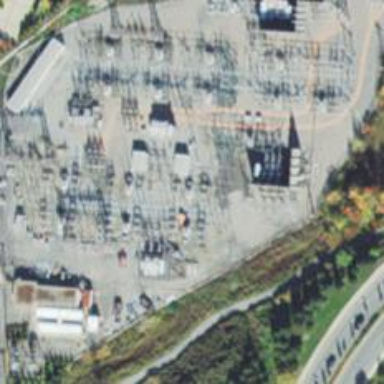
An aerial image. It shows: Switch used for power control.